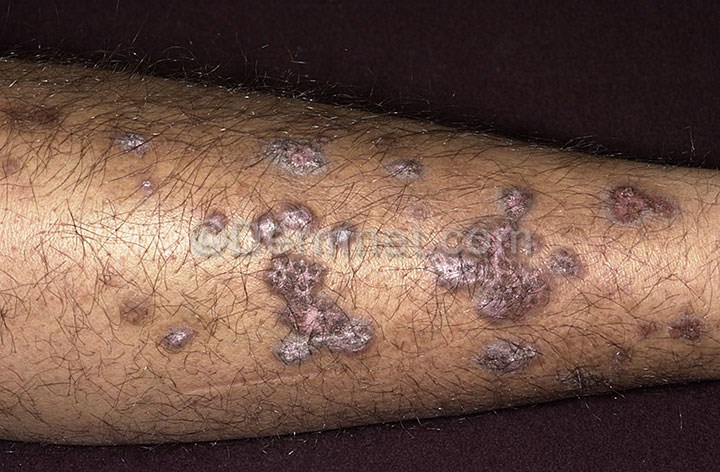
Disease: Psoriasis pictures Lichen Planus and related diseases